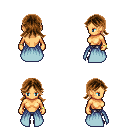
a pixel art fantasy rpg character, female body template, human, tanned skin, overskirt, metal pants, brown loose hair, bracelets, maroon shoes, four views (front, back, left, right), 2x2 character sprite sheet, small pixel art, hard edges, no anti-aliasing